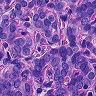
Metastatic tissue present: yes